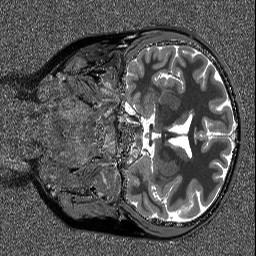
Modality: T1map
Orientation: coronal
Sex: female